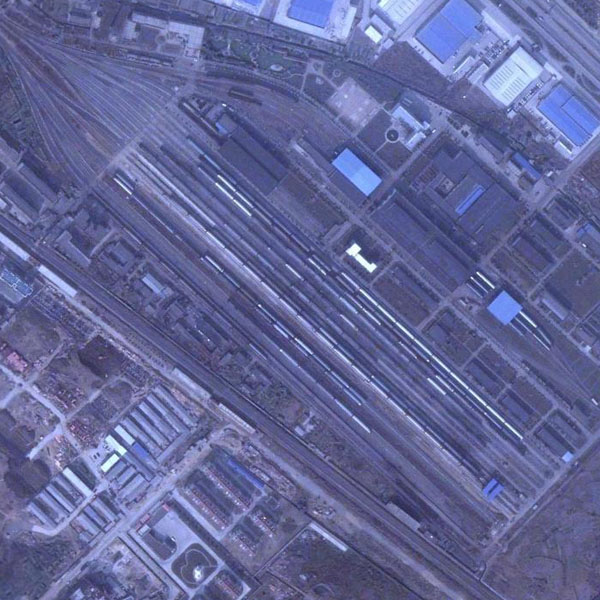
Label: railwayStation